Question: I keep getting an error saying "there is an error in your sql syntax." when i use this sql statement:
'''
SELECT * FROM gsm_oceanwide_integration
'''
To put this in context heres the code im using this query statement in (VB.net):
'''
Dim con As MySqlConnection = New MySqlConnection("Data Source=" & frmLogin.txtserver.Text & ";Database=stratocast;User ID=" & frmLogin.txtusername.Text & ";Password=" & frmLogin.txtpassword.Text & ";")
Dim sqladmin As MySqlCommand = New MySqlCommand("SELECT * FROM employee", con)
Dim sqlprojects As MySqlCommand = New MySqlCommand("SELECT * FROM projects", con)
Dim sqlpage As MySqlCommand = New MySqlCommand("SELECT * FROM '" & frmMain.ListBox1.SelectedItem & "';", con)
Dim ds5 As DataSet = New DataSet()
Dim DataAdapter5 As MySqlDataAdapter = New MySqlDataAdapter()
Dim Comb As MySqlCommandBuilder
Private Sub Form1_Load(ByVal sender As System.Object, ByVal e As System.EventArgs) Handles MyBase.Load
' retrieving the Project Page.
Try
con.Open()
DataAdapter5.SelectCommand = sqlpage
DataAdapter5.Fill(ds5, "stratocast")
DataGridView3.DataSource = ds5
DataGridView3.DataMember = "stratocast"
con.Close()
Catch myerror As MySqlException
MessageBox.Show("Error Retrieving Project Page: " & myerror.Message)
End Try
End Sub
'''
on my form i have a listbox with a list of projects (one of them being ) and i want to make it so that when i click on that selection it will display another form with a datagridview. this datagridview needs to be filled with data from the table i called gsm_oceanwide_integration. (like the listbox selection)
so my current query statement (including vb.net tags) is:
'''
Dim sqlpage As MySqlCommand = New MySqlCommand("SELECT * FROM '" & frmMain.ListBox1.SelectedItem & "';", con)
'''
It was working earlier today, but i must have changed something in it and forgot...
since then the best i can do is get rid of all the errors but the datagridview still won't display anything on my database. Yes, i've checked all the spelling.
---
I changed my sqlpage command statement from:
'''
Dim sqlpage As MySqlCommand = New MySqlCommand("SELECT * FROM '" & frmMain.ListBox1.SelectedItem & "';", con)
'''
To:
'''
Dim sqlpage As MySqlCommand = New MySqlCommand("SELECT * FROM [" & Me.ListBox1.SelectedItem.Value & "]", con)
'''
and i got a new error on another form all together but it's linked to the listbox1; the code for which is below:
'''
Private Sub ListBox1_SelectedValueChanged(ByVal sender As Object, ByVal e As System.EventArgs) Handles ListBox1.SelectedValueChanged
Form1.indprojectname.Text = ListBox1.SelectedItem
Form1.Show()
End Sub
'''
The error is shown in this screenshot (i thought a screen shot might be the best method for displaying the error details):

the error is: (in case you couldn't read the screenshot)
> An error occurred creating the form. See Exception.InnerException for details. The error is: Object variable or With block variable not set.
Also, thanks for the quick replies, sorry i couldn't update my post sooner...
Thanks!
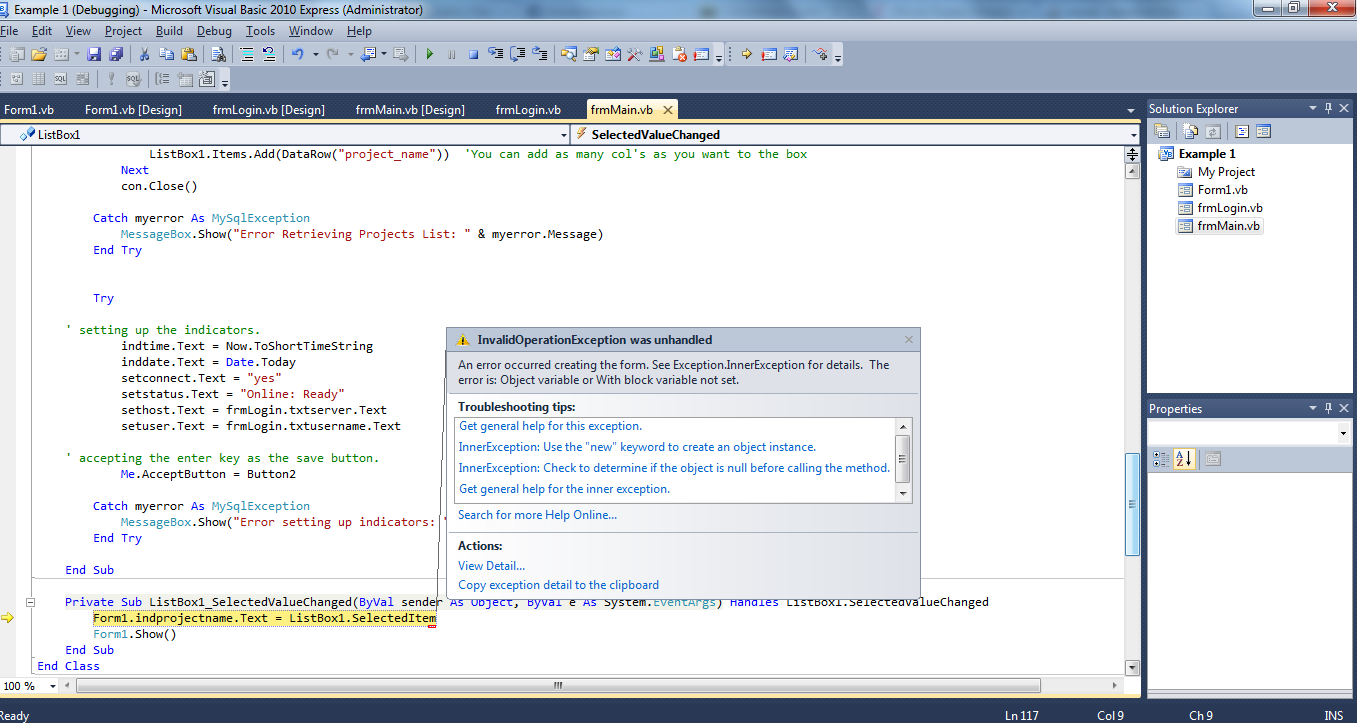
Answer: How about the single quote before your double quote around the table name coming in from your listbox? That should not be there. You have:
'''
Dim sqlpage As MySqlCommand = New MySqlCommand("SELECT * FROM '" & frmMain.ListBox1.SelectedItem & "';", con)
'''
It should be:
'''
Dim sqlpage As MySqlCommand = New MySqlCommand("SELECT * FROM " & frmMain.ListBox1.SelectedItem & ";", con)
'''